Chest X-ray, AP view. Patient: 65 years old, sex M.
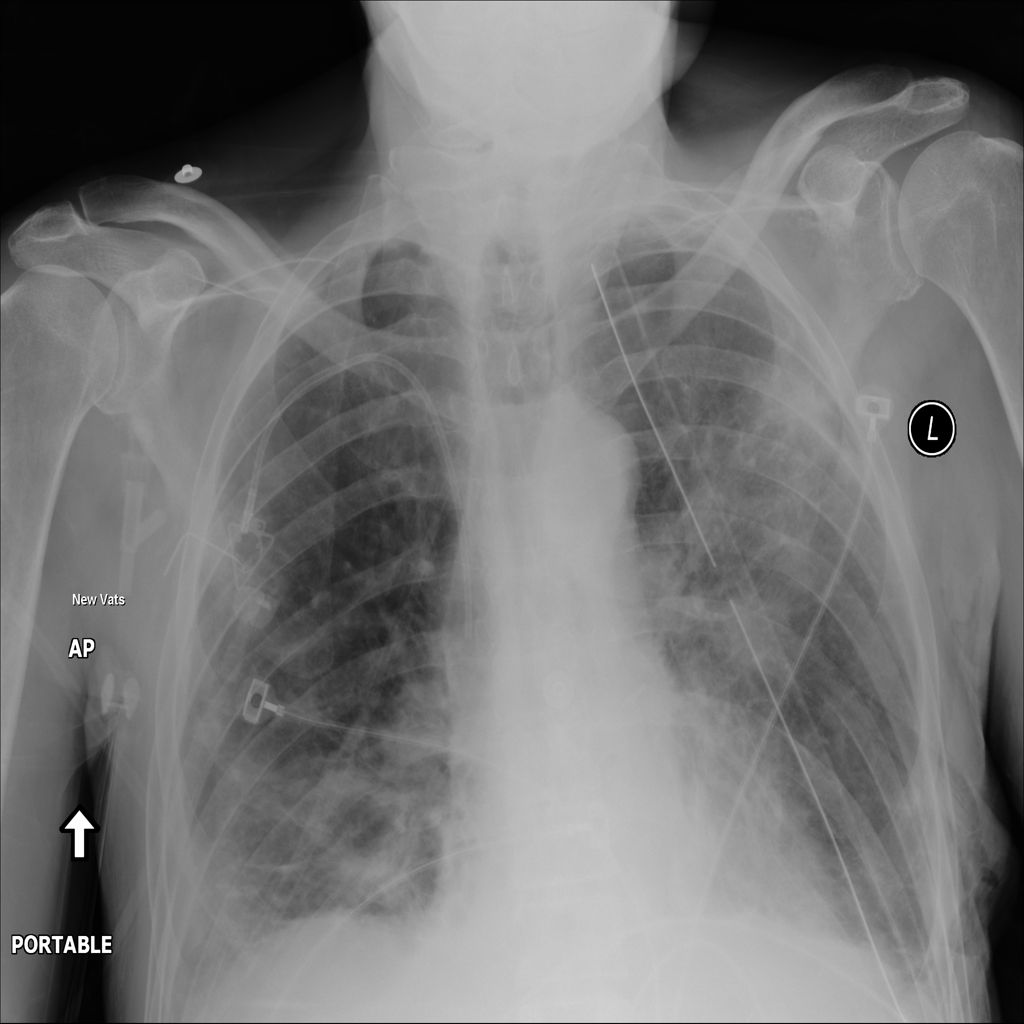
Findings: Atelectasis, Infiltration